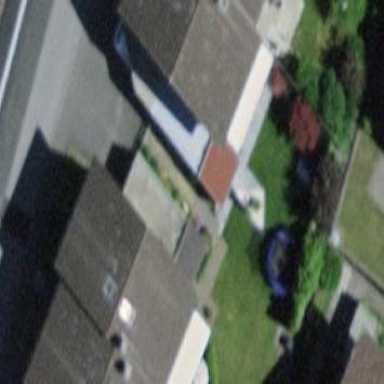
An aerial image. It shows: Garage.